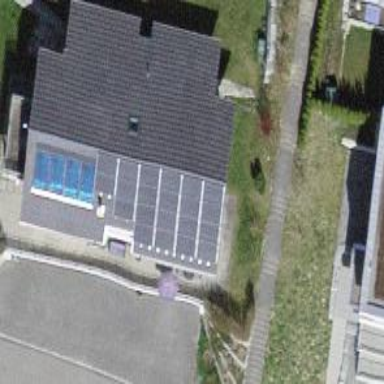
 consisting of solar photovoltaic panels."